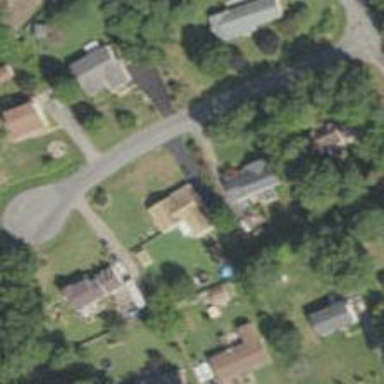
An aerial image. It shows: Driveway.